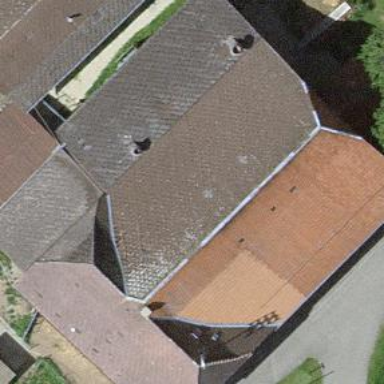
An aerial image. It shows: Farm building.